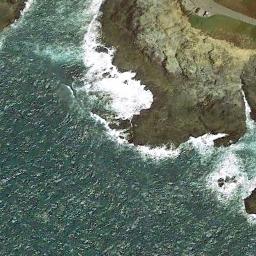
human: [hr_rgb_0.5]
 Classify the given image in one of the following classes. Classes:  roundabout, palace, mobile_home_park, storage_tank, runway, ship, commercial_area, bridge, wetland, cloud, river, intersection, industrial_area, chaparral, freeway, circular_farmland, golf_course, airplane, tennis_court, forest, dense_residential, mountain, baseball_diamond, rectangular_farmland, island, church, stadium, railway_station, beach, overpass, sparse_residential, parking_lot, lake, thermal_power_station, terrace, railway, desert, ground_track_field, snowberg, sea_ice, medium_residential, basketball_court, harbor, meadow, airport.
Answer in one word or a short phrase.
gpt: beach